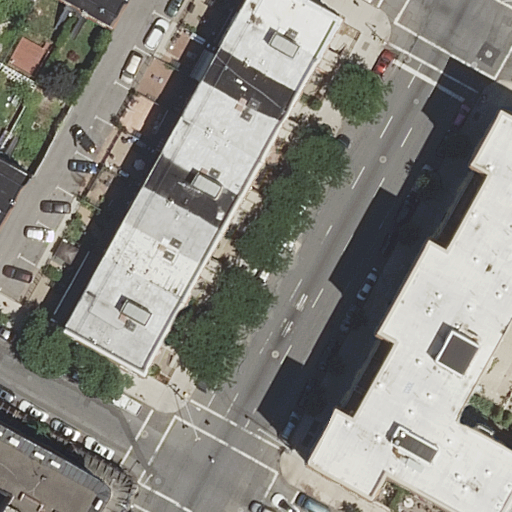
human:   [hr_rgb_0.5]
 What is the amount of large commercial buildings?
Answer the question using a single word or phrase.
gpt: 0

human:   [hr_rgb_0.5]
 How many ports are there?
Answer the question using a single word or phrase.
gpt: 0

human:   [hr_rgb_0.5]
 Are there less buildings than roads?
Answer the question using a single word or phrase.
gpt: no

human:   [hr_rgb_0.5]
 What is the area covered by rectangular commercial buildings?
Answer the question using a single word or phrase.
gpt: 0m2

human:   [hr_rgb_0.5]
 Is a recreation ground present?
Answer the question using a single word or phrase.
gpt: no

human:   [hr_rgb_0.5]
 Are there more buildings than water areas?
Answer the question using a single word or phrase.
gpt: yes

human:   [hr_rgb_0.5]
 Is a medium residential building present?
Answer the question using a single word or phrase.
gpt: yes

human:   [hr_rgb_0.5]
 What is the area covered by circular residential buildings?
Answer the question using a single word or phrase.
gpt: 0m2

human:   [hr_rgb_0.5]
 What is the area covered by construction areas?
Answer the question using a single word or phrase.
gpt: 0m2

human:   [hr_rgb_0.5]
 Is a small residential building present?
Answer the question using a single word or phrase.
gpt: yes

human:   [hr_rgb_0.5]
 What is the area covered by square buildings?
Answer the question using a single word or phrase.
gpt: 0m2

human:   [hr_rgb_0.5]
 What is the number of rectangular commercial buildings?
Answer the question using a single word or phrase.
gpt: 0

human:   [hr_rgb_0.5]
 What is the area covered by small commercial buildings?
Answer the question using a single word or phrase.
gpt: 0m2

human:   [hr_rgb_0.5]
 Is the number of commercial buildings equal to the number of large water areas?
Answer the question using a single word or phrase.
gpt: yes

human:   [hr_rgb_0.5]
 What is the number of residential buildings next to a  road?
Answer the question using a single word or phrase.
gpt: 16

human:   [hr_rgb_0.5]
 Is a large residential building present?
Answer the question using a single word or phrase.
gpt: no

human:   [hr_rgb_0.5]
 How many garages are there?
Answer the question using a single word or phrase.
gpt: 0

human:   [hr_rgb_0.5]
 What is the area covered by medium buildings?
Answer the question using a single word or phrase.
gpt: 2093m2

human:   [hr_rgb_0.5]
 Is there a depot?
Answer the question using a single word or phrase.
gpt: no

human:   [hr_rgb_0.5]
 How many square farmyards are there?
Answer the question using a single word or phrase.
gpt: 0

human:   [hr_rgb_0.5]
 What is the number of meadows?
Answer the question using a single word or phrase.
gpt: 0

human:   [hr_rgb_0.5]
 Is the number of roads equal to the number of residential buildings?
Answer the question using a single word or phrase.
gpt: no

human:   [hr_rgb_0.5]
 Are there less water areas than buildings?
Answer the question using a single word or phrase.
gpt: yes

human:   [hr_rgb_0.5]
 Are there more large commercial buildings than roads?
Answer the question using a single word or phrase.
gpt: no

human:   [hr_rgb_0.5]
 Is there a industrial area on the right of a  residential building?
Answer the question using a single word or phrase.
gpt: no

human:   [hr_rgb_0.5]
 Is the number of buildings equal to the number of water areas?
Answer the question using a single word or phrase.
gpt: no

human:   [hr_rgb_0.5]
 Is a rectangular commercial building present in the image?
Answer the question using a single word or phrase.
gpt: no

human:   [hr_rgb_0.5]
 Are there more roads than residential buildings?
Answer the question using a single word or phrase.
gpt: no

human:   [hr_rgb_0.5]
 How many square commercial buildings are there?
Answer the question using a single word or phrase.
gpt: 0

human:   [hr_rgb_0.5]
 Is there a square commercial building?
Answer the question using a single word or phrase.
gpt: no

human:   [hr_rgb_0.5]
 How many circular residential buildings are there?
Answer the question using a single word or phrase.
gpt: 0

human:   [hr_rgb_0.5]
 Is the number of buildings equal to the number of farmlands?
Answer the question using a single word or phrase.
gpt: no

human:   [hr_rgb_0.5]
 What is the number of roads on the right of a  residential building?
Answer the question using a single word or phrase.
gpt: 4

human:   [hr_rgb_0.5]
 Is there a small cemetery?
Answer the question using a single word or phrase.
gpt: no

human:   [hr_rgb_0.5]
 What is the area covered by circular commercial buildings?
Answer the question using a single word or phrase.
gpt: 0m2

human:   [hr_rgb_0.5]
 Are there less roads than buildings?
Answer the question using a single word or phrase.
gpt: yes